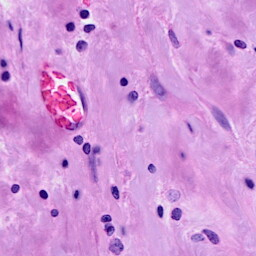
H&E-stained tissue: Breast